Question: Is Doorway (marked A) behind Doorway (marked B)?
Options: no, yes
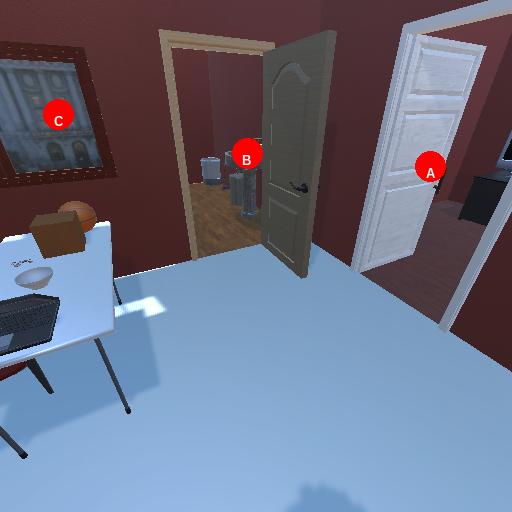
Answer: no